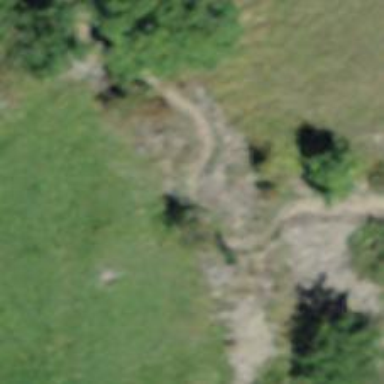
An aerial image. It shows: Dirt track road.